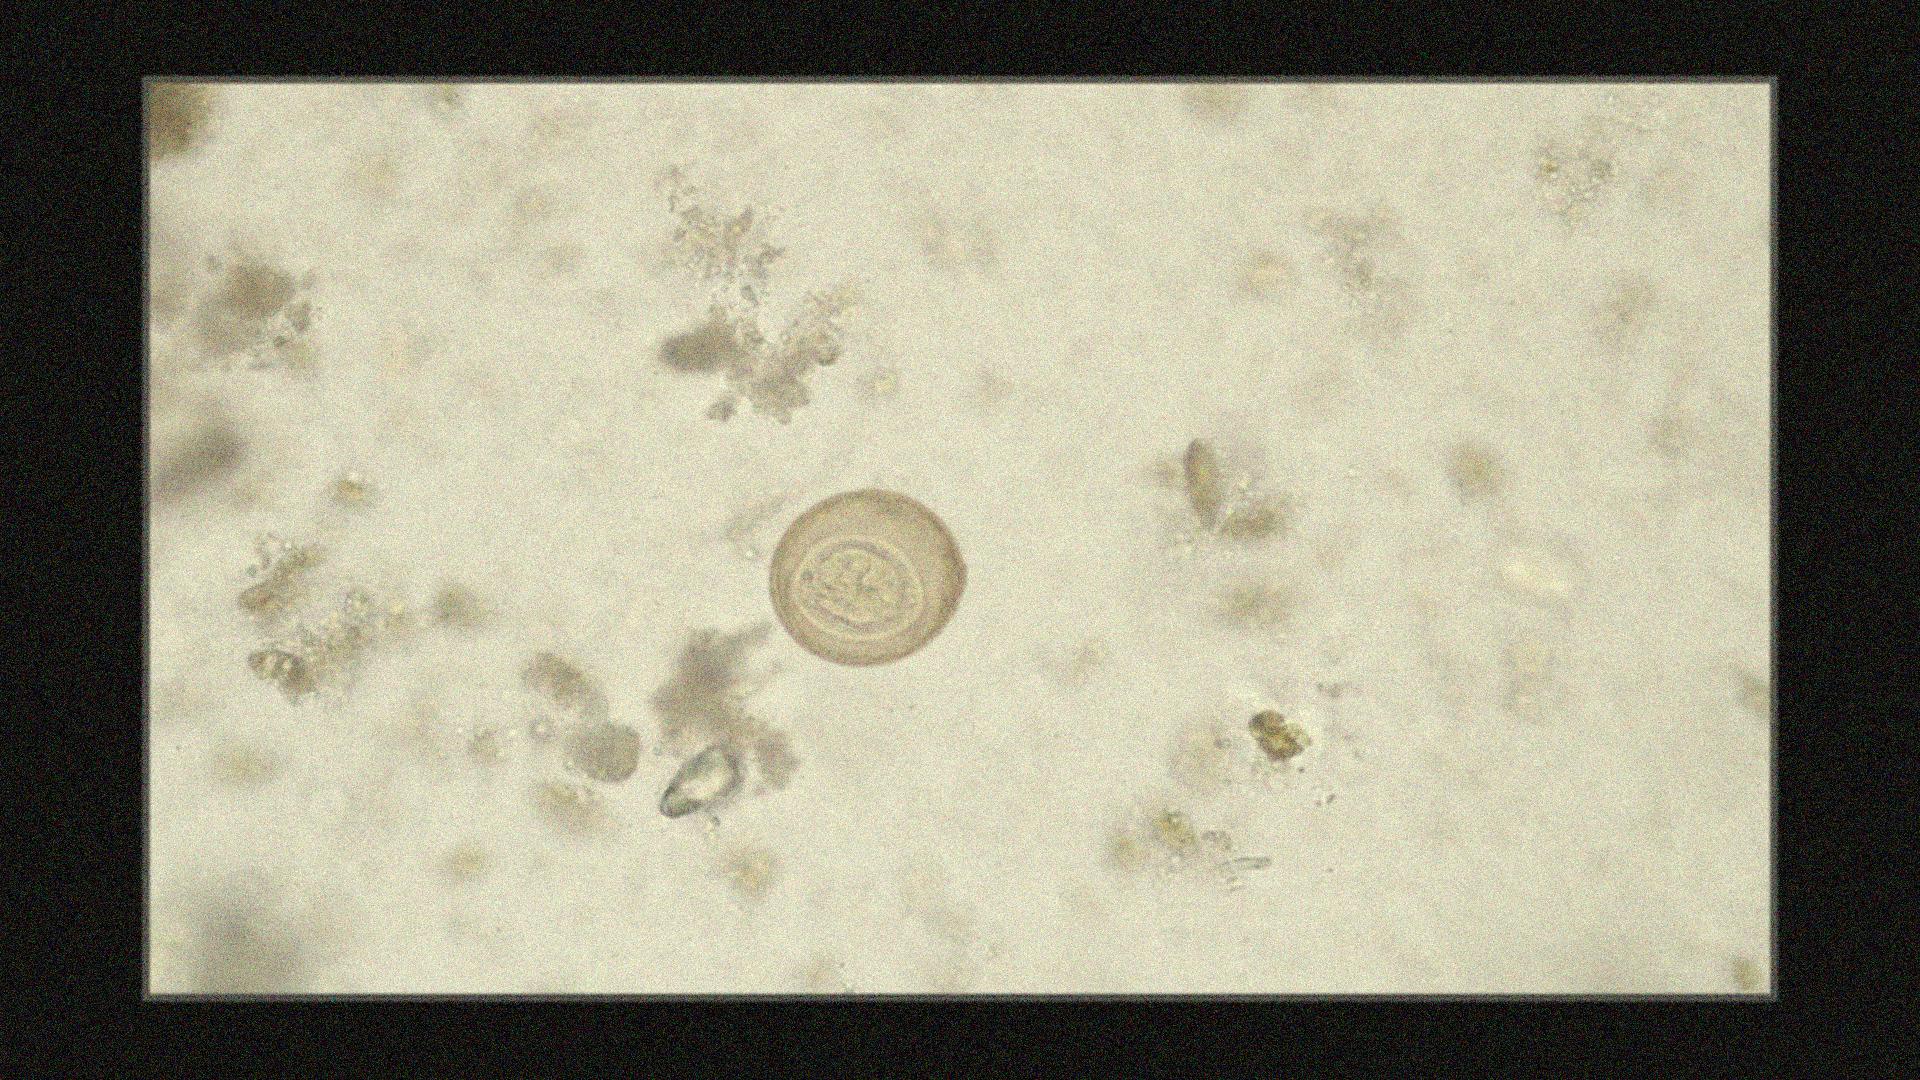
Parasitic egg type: Hymenolepis diminuta